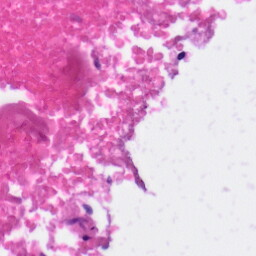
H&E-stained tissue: Skin